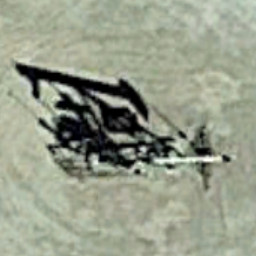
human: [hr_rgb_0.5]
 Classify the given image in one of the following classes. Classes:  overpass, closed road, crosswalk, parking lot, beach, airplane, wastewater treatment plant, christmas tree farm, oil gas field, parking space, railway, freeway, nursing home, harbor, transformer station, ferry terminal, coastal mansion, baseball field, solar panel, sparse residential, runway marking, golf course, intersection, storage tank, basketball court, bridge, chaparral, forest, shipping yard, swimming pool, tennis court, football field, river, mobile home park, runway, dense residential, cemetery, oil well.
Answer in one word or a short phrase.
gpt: oil well